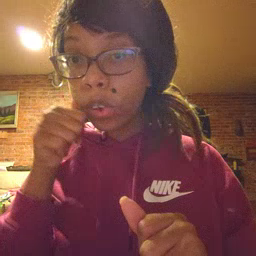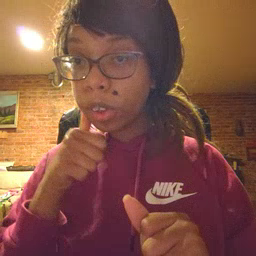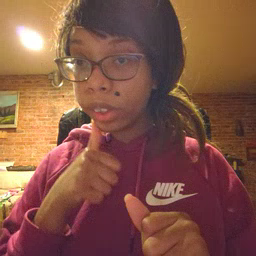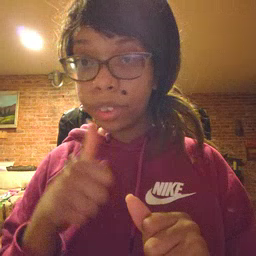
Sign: girl